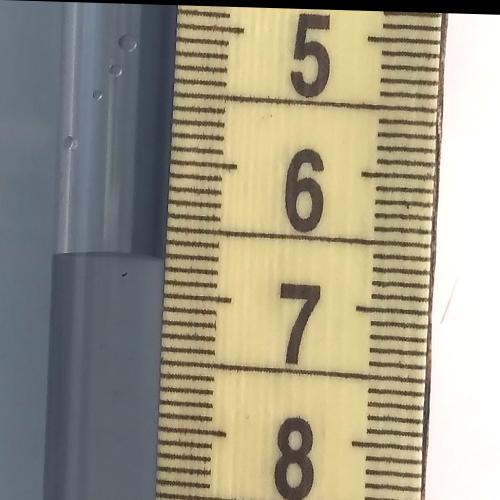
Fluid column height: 6.7 cm